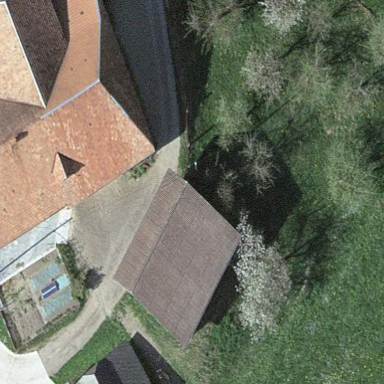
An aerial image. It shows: Shed building.